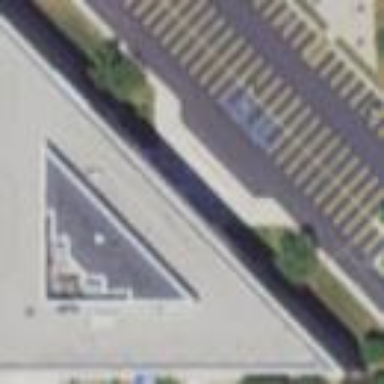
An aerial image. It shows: Office building.